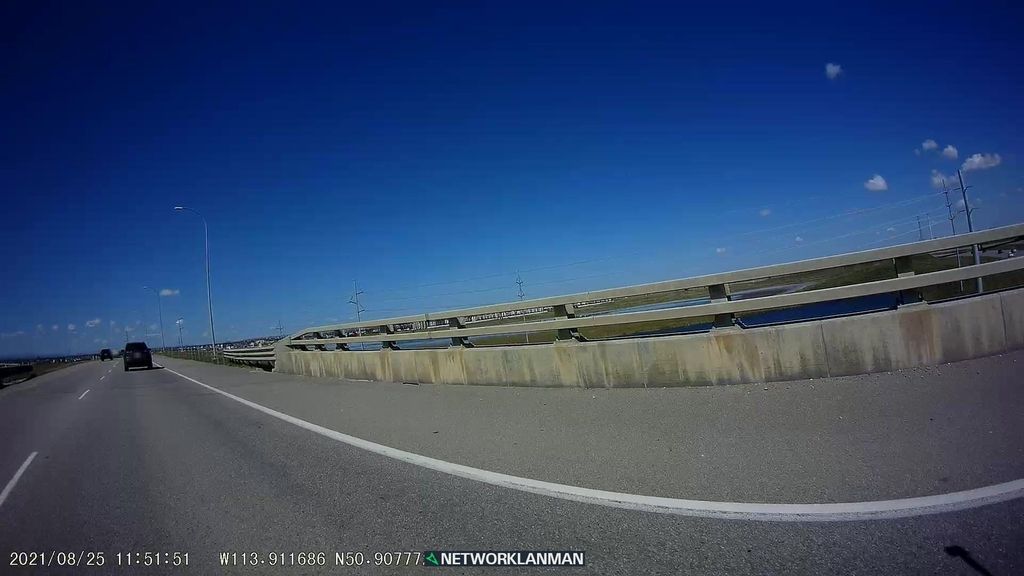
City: calgary